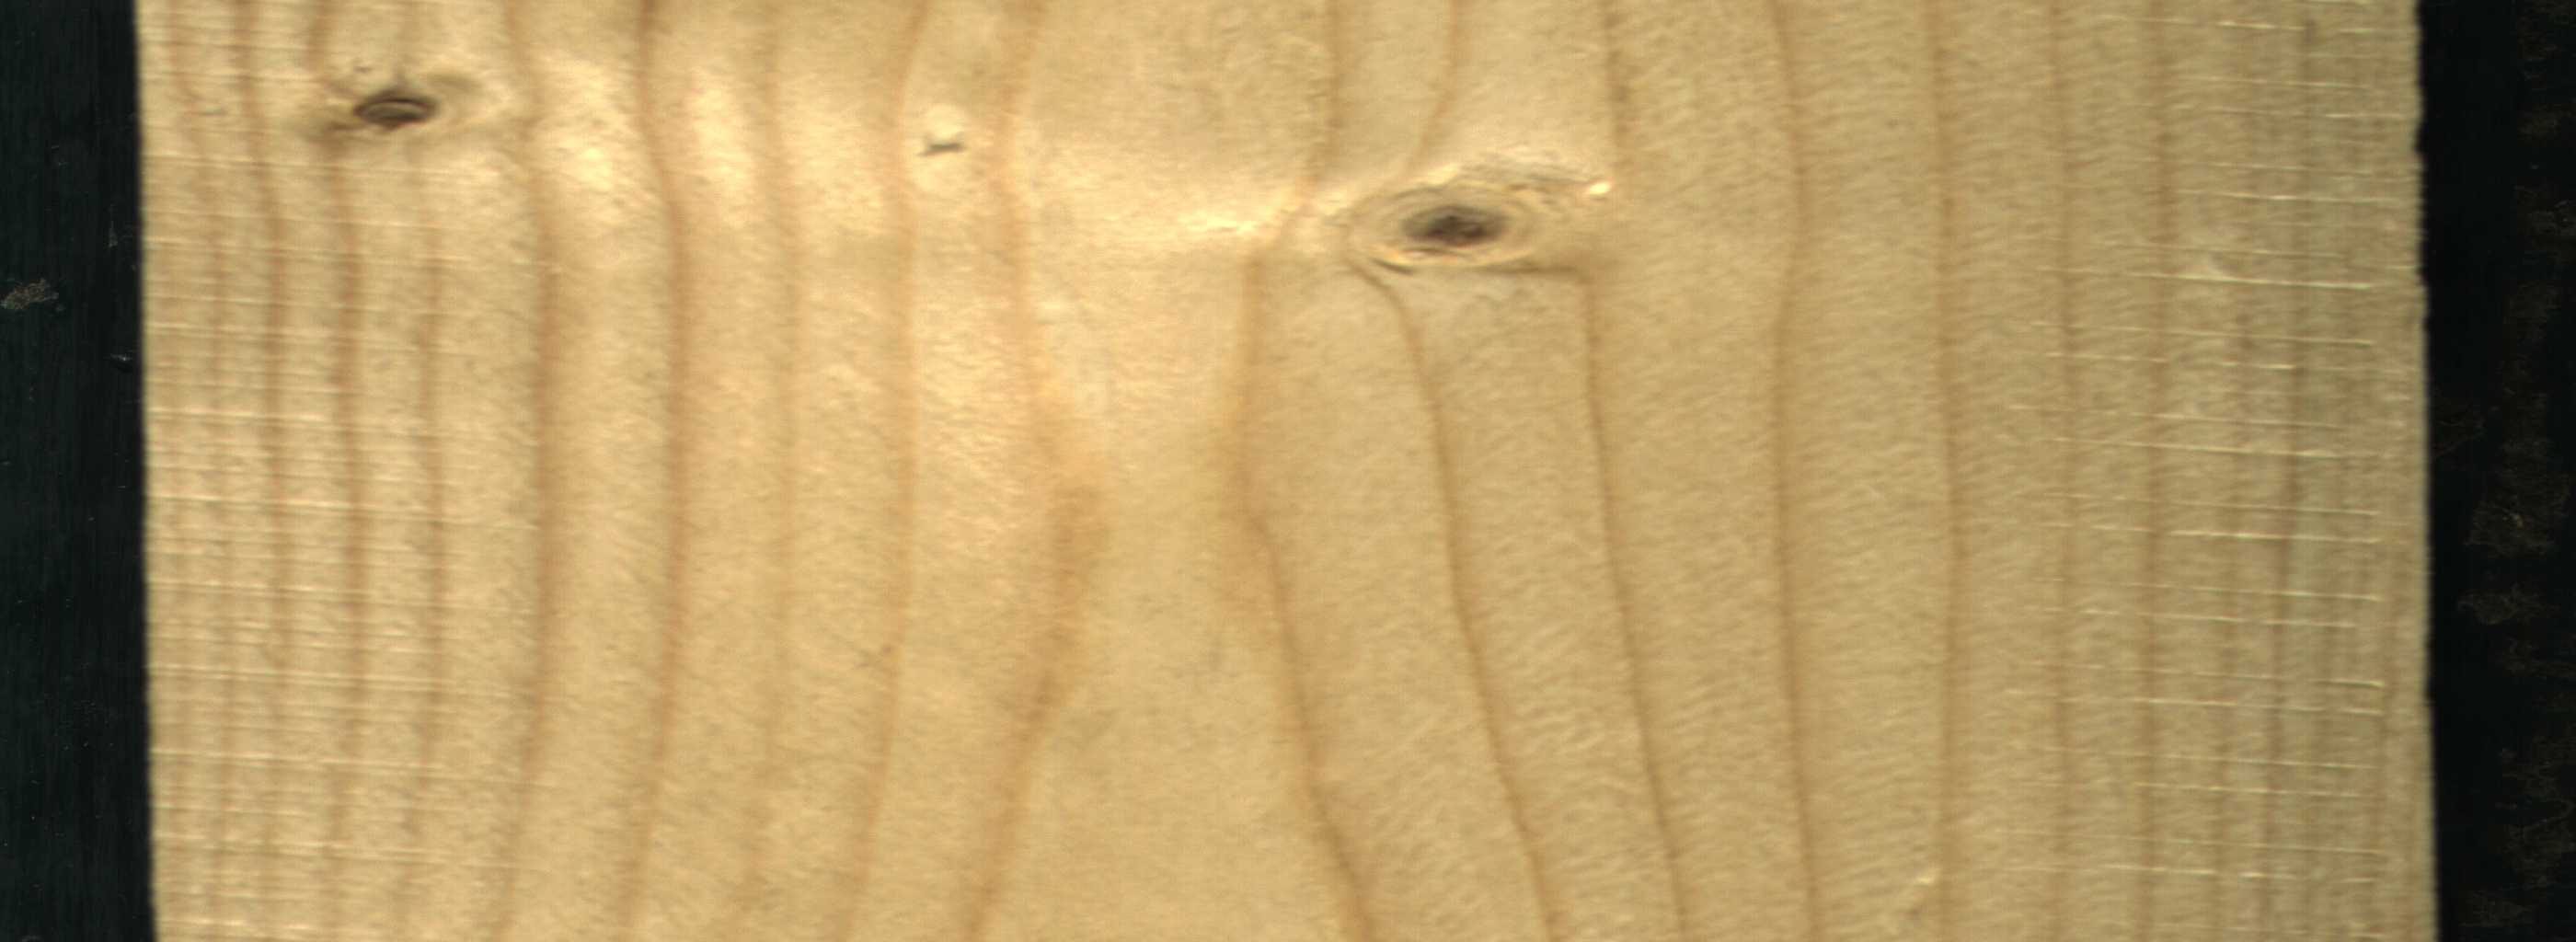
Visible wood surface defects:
Live_Knot
Live_Knot